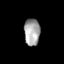
Tissue: skin
Cell type: Epithelial cells
Senescence score: 0.8937
Nuclear area (px): 414
Mean DAPI intensity: 166.611